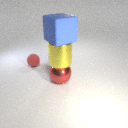
small red rubber sphere to the left of large red metal sphere